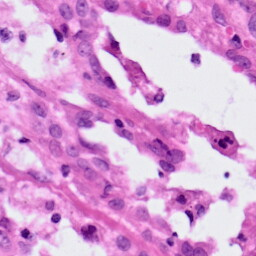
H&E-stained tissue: Lung